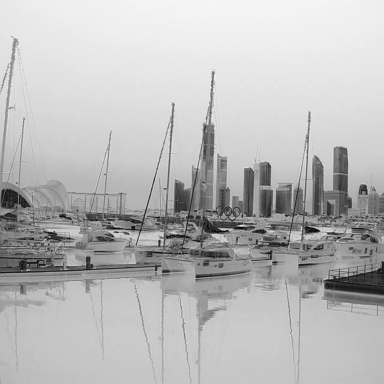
There are six sailboats in the infrared image.